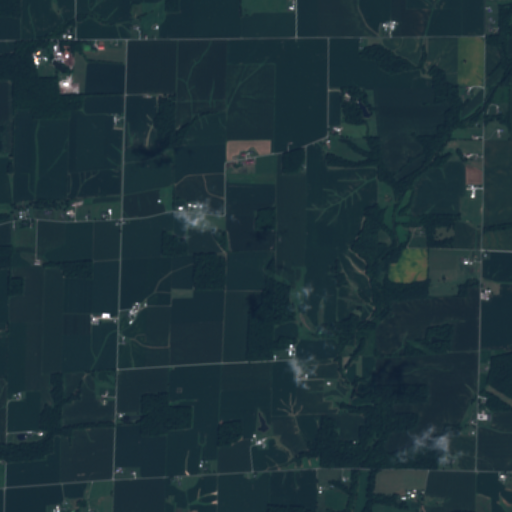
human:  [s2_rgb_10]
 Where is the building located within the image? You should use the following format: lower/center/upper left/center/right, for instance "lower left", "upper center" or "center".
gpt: The building is located in the lower of the image.
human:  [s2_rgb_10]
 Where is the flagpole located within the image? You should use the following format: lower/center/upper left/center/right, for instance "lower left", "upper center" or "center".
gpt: The flagpole is located in the lower left of the image.
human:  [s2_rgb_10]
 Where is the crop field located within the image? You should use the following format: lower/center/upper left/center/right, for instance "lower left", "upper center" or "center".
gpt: There is no crop field in the image.